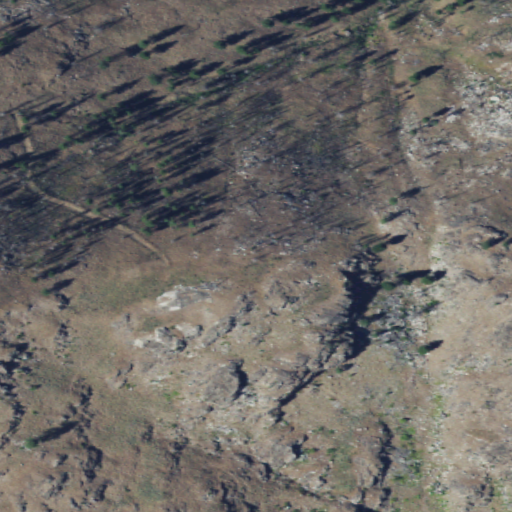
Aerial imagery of mountain in Washington named Rattlesnake Point containing grassland, shrub, and evergreen forest